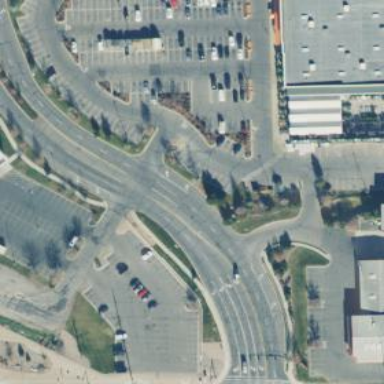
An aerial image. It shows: Parking lot with asphalt surface designated for park and ride buses.